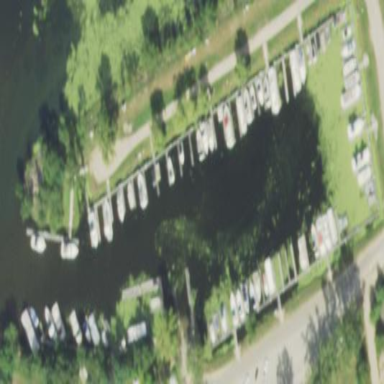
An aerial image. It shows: Marina on leisure land.